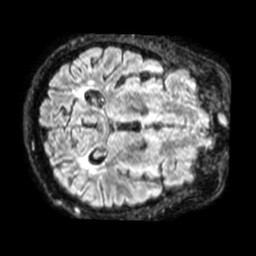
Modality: FLAIR
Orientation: axial
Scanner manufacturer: philips
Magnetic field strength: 1.5 T
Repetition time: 4.8 s
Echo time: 0.3306 s